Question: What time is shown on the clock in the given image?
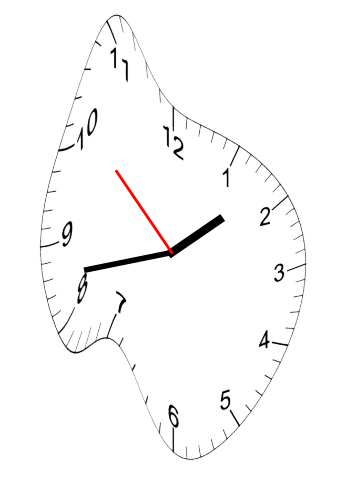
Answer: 01:42:52